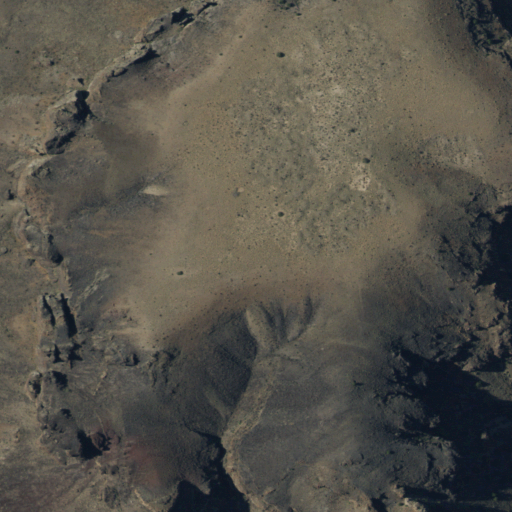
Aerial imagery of mountain in New Mexico named Black Mesa containing shrub, evergreen forest, grassland, and open water